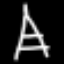
Label: The Eiffel Tower